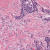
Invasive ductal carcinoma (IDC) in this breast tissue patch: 1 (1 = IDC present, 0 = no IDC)